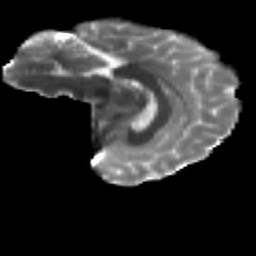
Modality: T2w
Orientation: sagittal
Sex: female
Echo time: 0.114 s